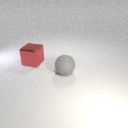
large red metal cube behind large gray rubber sphere